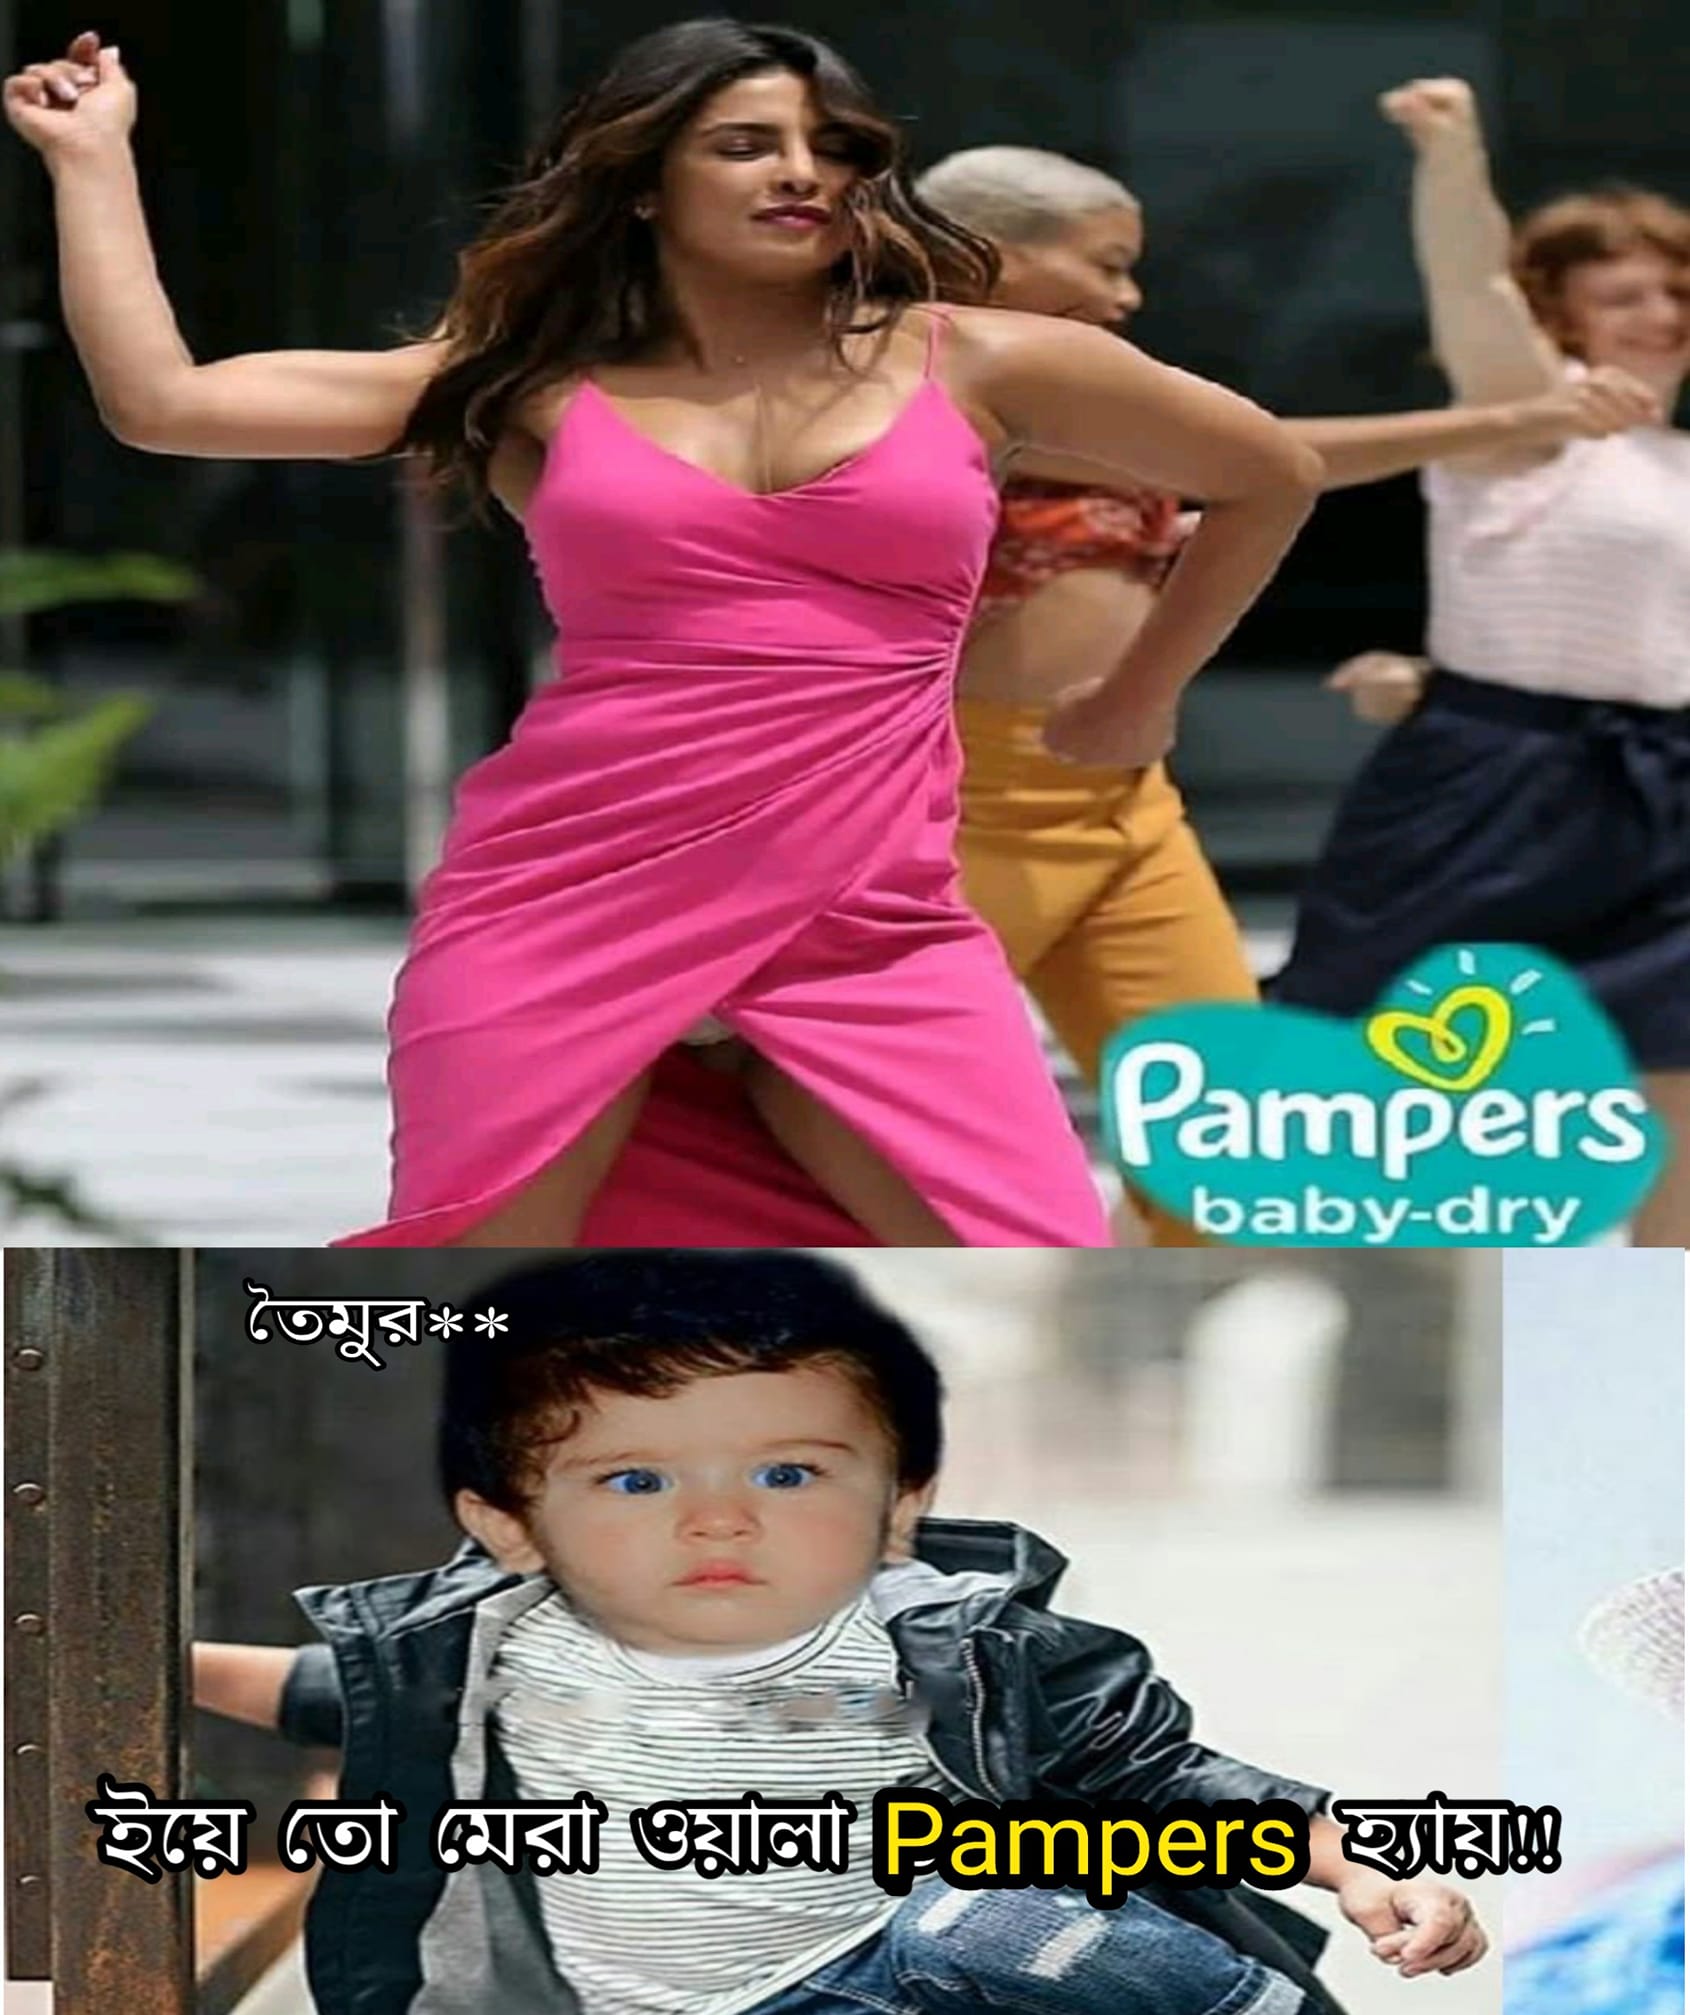
Caption: Pampers baby-dry  তৈমুর**   ইয়ে তো মেরা ওয়ালা pampers হ্যায় !!
Label: hate